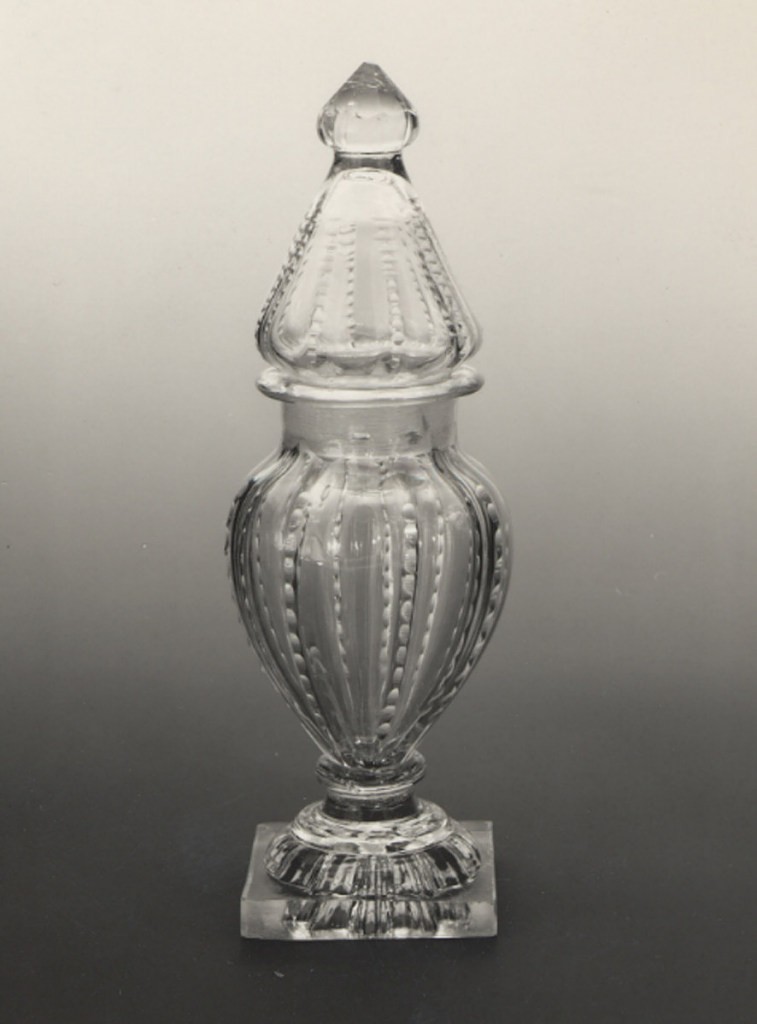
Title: Cover
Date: ca. 1800
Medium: glass
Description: Molded pear-shaped body on knopped, domed foot on square base. Conical cover with cut, pontill acorn finial. overall pattern of notched vertical ribs base has radial trefoil fluting on underside.